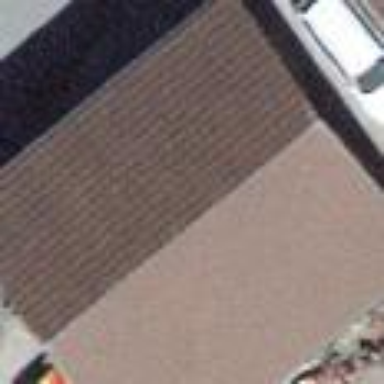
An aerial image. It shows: Shed building.